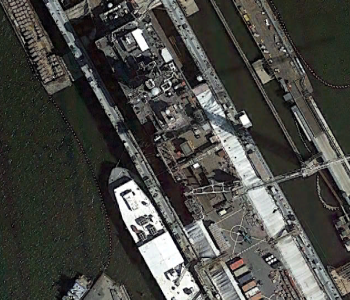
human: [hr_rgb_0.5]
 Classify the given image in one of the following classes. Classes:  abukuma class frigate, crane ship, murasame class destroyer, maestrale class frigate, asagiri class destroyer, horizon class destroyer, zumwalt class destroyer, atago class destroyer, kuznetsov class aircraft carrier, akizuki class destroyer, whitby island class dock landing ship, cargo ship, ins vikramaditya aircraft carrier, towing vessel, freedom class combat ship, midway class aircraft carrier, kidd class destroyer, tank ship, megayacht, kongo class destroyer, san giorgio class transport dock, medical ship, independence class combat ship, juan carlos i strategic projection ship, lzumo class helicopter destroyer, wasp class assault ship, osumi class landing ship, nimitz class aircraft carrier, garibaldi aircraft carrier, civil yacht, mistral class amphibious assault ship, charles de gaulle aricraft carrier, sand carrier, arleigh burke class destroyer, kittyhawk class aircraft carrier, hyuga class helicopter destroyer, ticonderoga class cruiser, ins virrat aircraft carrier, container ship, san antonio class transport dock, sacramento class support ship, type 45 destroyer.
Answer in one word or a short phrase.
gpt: Whitby Island class dock landing ship